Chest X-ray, PA view. Patient: 67 years old, sex M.
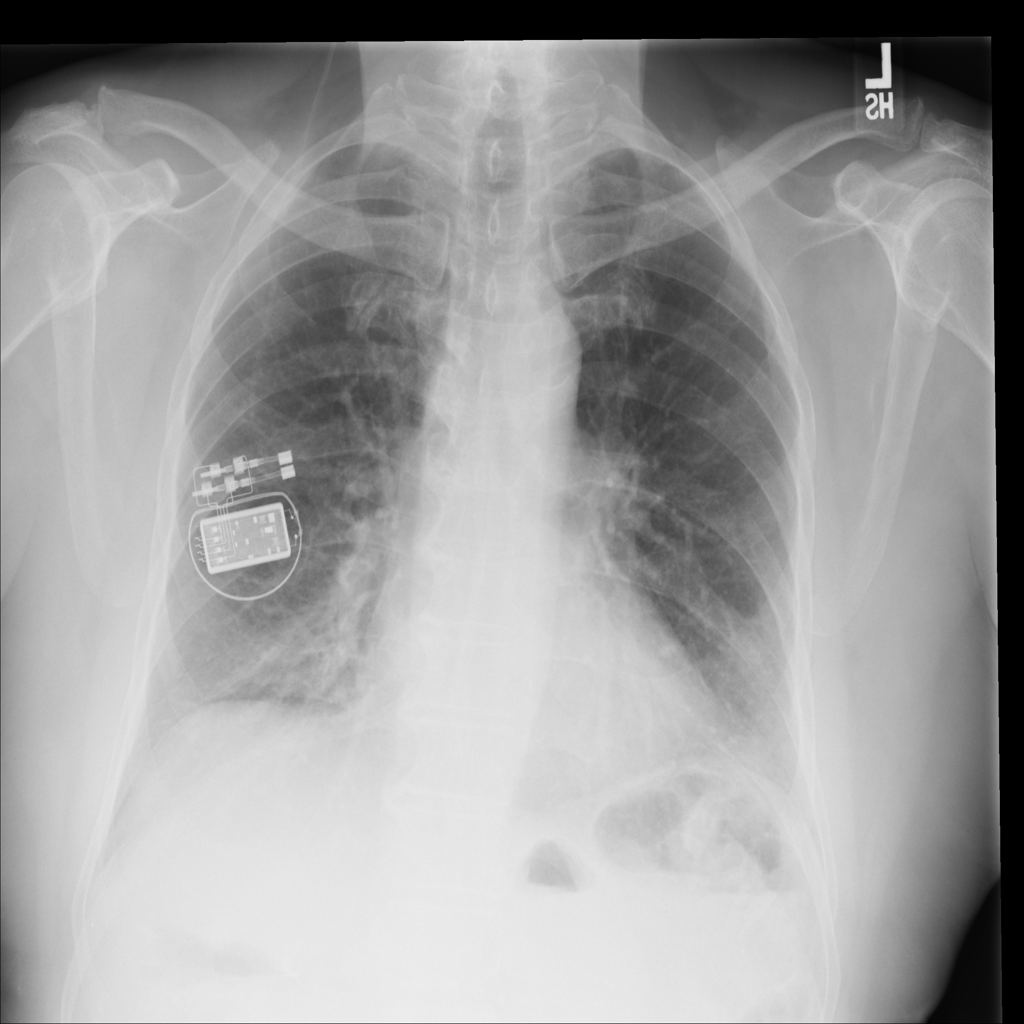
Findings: Infiltration